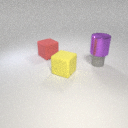
small gray rubber cylinder below large purple metal cylinder